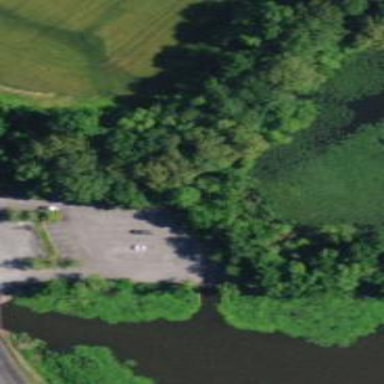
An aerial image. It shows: Paved parking area for lakeside fishing and boating.